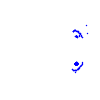
Particle: electron